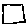
Label: square